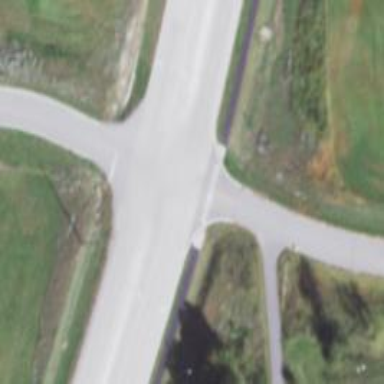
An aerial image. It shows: Marked zebra crossing on the road.